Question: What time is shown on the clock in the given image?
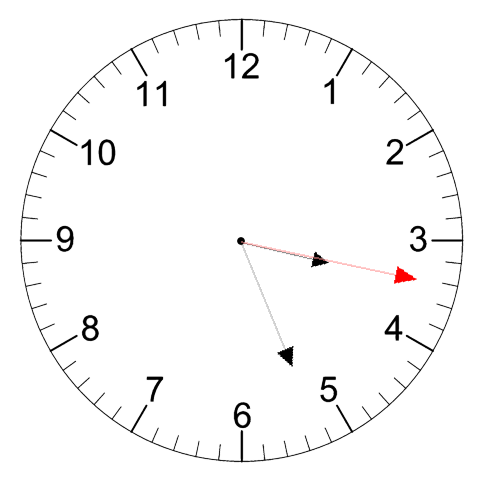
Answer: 03:26:17